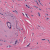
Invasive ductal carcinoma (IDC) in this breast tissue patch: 1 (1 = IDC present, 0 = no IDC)